Aerial crown-view tile of a tropical tree (Barro Colorado Island, Panama), acquired 20250317:
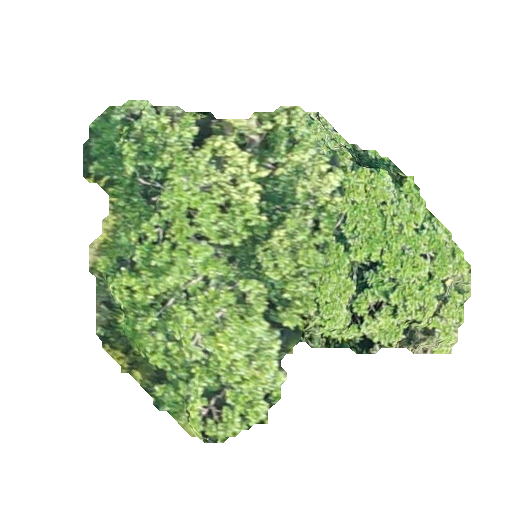
Species: Simarouba amara
GBIF accepted scientific name: Simarouba amara
Crown area: 132.539 m²